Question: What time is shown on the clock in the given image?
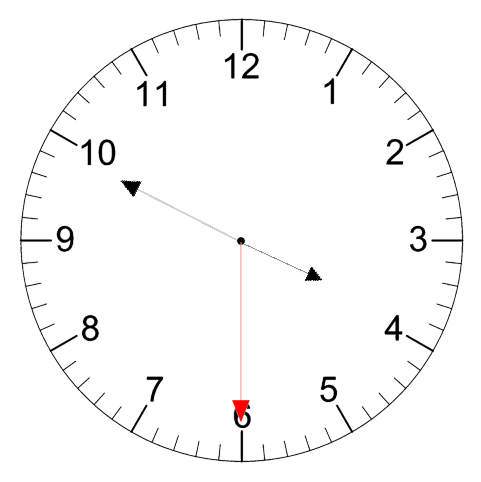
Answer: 03:49:30